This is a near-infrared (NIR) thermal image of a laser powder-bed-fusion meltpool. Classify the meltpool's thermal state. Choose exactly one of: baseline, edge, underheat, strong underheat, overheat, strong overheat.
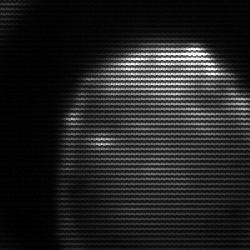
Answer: edge